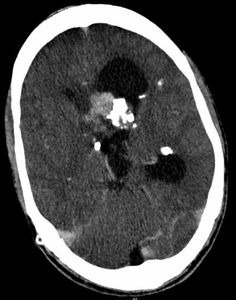
Label: notumor